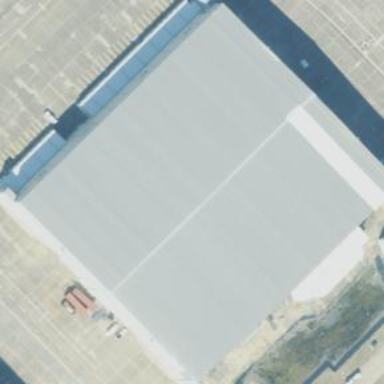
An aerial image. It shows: Hangar building at the airport.